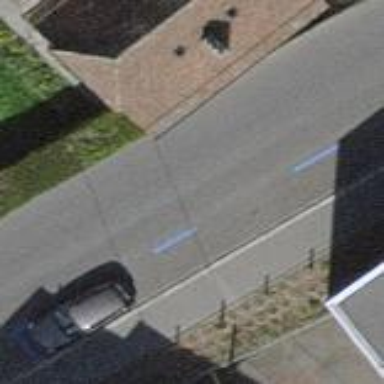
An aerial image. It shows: Parking area with asphalt surface.